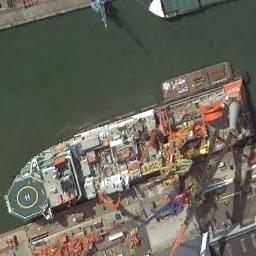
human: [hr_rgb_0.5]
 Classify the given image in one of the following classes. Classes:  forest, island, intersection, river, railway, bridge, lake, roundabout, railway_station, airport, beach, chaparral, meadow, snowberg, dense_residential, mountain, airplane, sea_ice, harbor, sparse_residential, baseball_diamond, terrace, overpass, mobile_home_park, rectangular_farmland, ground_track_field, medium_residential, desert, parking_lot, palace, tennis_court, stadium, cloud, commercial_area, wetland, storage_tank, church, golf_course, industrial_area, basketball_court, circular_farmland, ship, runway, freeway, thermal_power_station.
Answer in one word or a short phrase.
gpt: ship